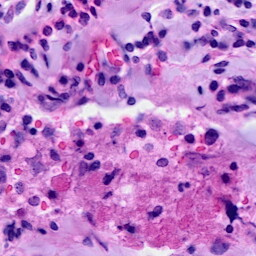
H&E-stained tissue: Breast